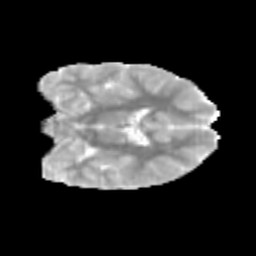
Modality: MD
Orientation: coronal
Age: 10
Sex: male
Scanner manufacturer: siemens
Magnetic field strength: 3 T
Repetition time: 3.8 s
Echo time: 0.07 s